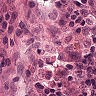
Metastatic tissue present: no